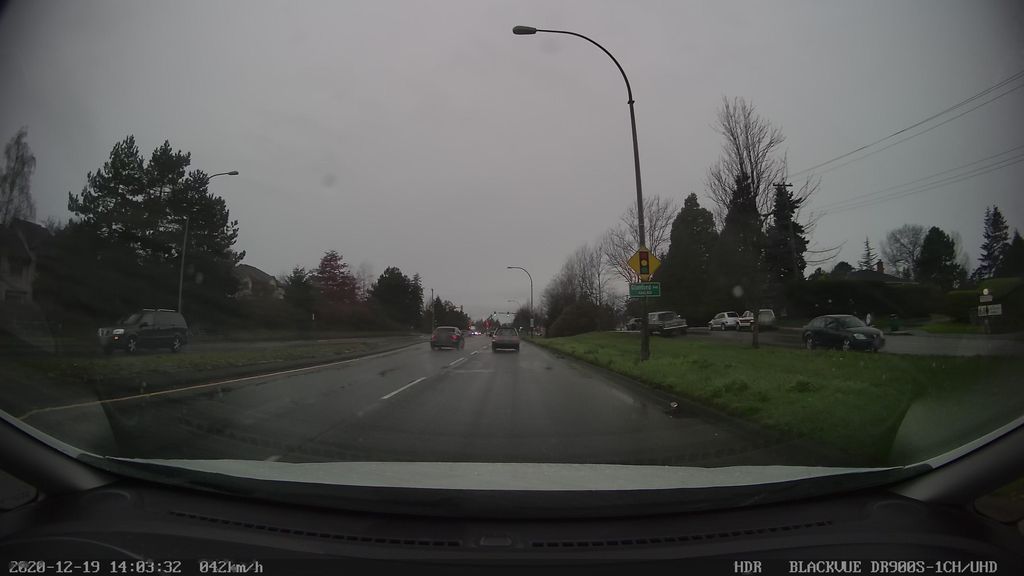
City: victoria